На рисунке показана схема электрической цепи, состоящей из источника с электродвижущей силой $\mathcal{E}$, конденсатора ёмкостью $C$, катушки индуктивностью $L$, ключа $K$ и металлического диска радиусом $R$. Диск может вращаться вокруг своей оси без трения. Диск расположен в однородном магнитном поле с индукцией $\vec{B}$, направленном вдоль его оси так, как показано на рисунке. Практически вся масса $m$ диска сосредоточена в его тонком ободе. Источник соединён с диском в его центре $O$, а катушка индуктивности соединена с диском с помощью неподвижного скользящего контакта $A$. Омическим сопротивлением контура, по которому течёт ток, и наличием у него индуктивности (дополнительно к $L$) можно пренебречь. Изначально ключ $K$ разомкнут, диск неподвижен, ток в катушке отсутствует, а конденсатор не заряжен. Ключ $K$ замыкают.
Определите максимальную угловую скорость диска $\omega_{max}$ после замыкания ключа, а также время $\tau$ после замыкания ключа, через которое угловая скорость диска впервые достигает значения $\omega_{max}$.
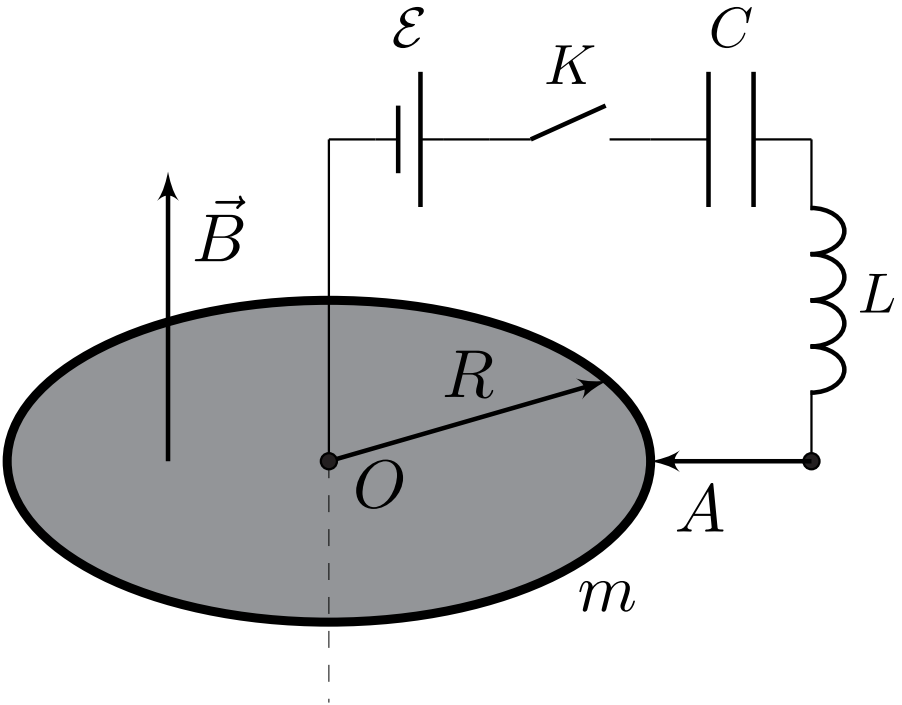
Решение: Пусть диск вращается с угловой скоростью $\omega$ в направлении против часовой стрелки. У носителей зарядов, находящихся на расстоянии $r$ от оси диска, появляется коллективная скорость $\omega r$, перпендикулярная оси диска, и, соответственно, появляется одинаковая (не зануляющаяся при суммировании по всем носителям) составляющая сила Лоренца, которая вызовет перераспределение носителей по радиусу до стационарного состояния, в котором разность потенциалов в точках, находящихся на расстояниях $r$ и $r+dr$ от оси диска равна $d\varphi=\omega Brdr$.Таким образом, присутствие магнитного поля вызовет появление во вращающемся диске ЭДС индукции, равной:$$\mathcal{E}_\text{инд}=\omega B\int\limits_{0}^Rrdr=\cfrac{\omega BR^2}{2}{~}(1){,}$$по знаку противоположной ЭДС источника.Запишем второй закон Кирхгофа для контура электрической цепи: $$\mathcal{E}+\mathcal{E}_\text{инд}=\mathcal{E}-\cfrac{\omega BR^2}{2}=L\ddot{q}+\cfrac{q}{C}{~}(2){,}$$ где $q$ - заряд конденсатора. Далее запишем закон изменения энергии в электрической цепи, учитывая, что магнитное поле не совершает работы: $$A_\text{ист}=\mathcal{E}\cdot{\Delta{q}}=\Delta{W}_C+\Delta{W}_L+\Delta{E}_k{,}$$ где $W_C$ и $W_L$ — энергия конденсатора и катушки индуктивности соответственно, а $E_k$ - кинетическая энергия вращения обода. Приведём выражения для них: $$W_C=\cfrac{q^2}{2C}\qquad W_L=\cfrac{L\dot{q}^2}{2}\qquad E_k=\cfrac{mR^2\omega^2}{2}{.}$$ Дифференцируя по времени закон сохранения энергии, получим: $$\mathcal{E}\dot{q}=\cfrac{q\dot{q}}{C}+L\dot{q}\ddot{q}+mR^2\omega\dot{\omega}{~}(3)$$ Умножая уравнение $(2)$ на $\dot{q}$ и вычетая из него уравнение $(3)$, получим следующее соотношение между $\dot{\omega}$ и $\dot{q}$: $$\cfrac{BR^2\dot{q}}{2}=mR^2\dot{\omega}\Rightarrow{\omega=\cfrac{qB}{2m}}{~}(4) $$ В последнем переходе мы воспользовались начальными условиями: $$\omega(0)=0\qquad q(0)=0$$. Примечание: Связь $\omega$ и $q$ может быть получена из уравнения динамики вращательного движения диска относительно точки $O$. Действительно: $$\cfrac{d\vec{L}_O}{dt}=mR^2\cdot\cfrac{d\vec{\omega}}{dt}=\vec{M}_O$$ Определим момент силы Ампера, действующей на возникающий в диске электрический ток: $$d\vec{M}_O=dI\bigl[\vec{r}\times\bigl[d\vec{r}\times\vec{B}\bigr]\bigr]=-dI\cdot rdr\vec{B}$$ где $r$ - расстояние до точки $O$. Поскольку через круг любого радиуса с центром в точке $O$ протекает ток силой $I$ – для момента $\vec{M}_O$ получим: $$\vec{M}_O=I\vec{B}\int\limits_{R}^{0}rdr=\cfrac{IR^2\vec{B}}{2}=\cfrac{R^2\vec{B}}{2}\cdot\cfrac{dq}{dt}$$ Таким образом: $$mR^2\cdot\cfrac{d\vec{\omega}}{dt}=\cfrac{R^2\vec{B}}{2}\cdot\cfrac{dq}{dt}\Rightarrow \vec{\omega}=\cfrac{q\vec{B}}{2m}$$ Таким образом, возможны три комбинации двух физических законов, приводящие к решению задачи:  Для определения максимальной угловой скорости заметим, что она достигается в момент, когда сила тока в цепи оказывается равной нулю. Тогда из закона изменения энергии имеем:$$\mathcal{E}q=\cfrac{q^2}{2C}+\cfrac{mR^2\omega^2_{max}}{2}\Rightarrow \cfrac{2m\omega_{max}\mathcal{E}}{B}=\cfrac{\omega^2_{max}}{2}\left(\cfrac{4m^2}{B^2C}+mR^2\right){,}$$откуда: Комбинируя уравнения $(2)$ и $(4)$, получим:$$\mathcal{E}=\ddot{\omega}\cdot\cfrac{2mL}{B}+\omega\cdot\left(\cfrac{BR^2}{2}+\cfrac{2m}{BC}\right){~}(5)$$Вводя переменную $\omega'=\omega-2BC\mathcal{E}/(4m+B^2R^2C)$, получим уравнение гармонических колебаний:$$\ddot{\omega}'=-\omega'\left(\cfrac{1}{LC}+\cfrac{B^2R^2}{4mL}\right)=-\Omega^2_0\omega'{~}\Biggl[\Omega_0=\sqrt{\cfrac{1}{LC}+\cfrac{B^2R^2}{4mL}}\Biggr]\Rightarrow{\omega'(t)=A\cos(\Omega_0t+\varphi_0)}$$Определим $A$ и $\varphi_0$ из начальных условий:$$\begin{cases}\omega(0)=\cfrac{2BC\mathcal{E}}{4m+B^2R^2C}+A\cos\varphi_0=0\\\dot{\omega}(0)=-\Omega_0A\sin\varphi_0=0\end{cases}\Rightarrow{\varphi_0=\pi{;}{~}A=\cfrac{2BC\mathcal{E}}{4m+B^2R^2C}}$$Окончательно для $\omega(t)$ имеем:$$\omega(t)=\cfrac{2BC\mathcal{E}}{4m+B^2R^2C}\left(1-\cos\left(\sqrt{\cfrac{1}{LC}+\cfrac{B^2R^2}{4mL}}{~}t\right)\right){~}(6)$$Угловая скорость впервые достигается значения $\omega_{max}$, когда $\cos\Omega_0\tau=-1$, т.е при $\omega_0\tau=\pi$. Тогда для $\tau$ находим:
Ответ: $$\omega_{max}=\cfrac{4BC\mathcal{E}}{4m+B^2R^2C}$$  Комбинируя уравнения $(2)$ и $(4)$, получим:$$\mathcal{E}=\ddot{\omega}\cdot\cfrac{2mL}{B}+\omega\cdot\left(\cfrac{BR^2}{2}+\cfrac{2m}{BC}\right){~}(5)$$Вводя переменную $\omega'=\omega-2BC\mathcal{E}/(4m+B^2R^2C)$, получим уравнение гармонических колебаний:$$\ddot{\omega}'=-\omega'\left(\cfrac{1}{LC}+\cfrac{B^2R^2}{4mL}\right)=-\Omega^2_0\omega'{~}\Biggl[\Omega_0=\sqrt{\cfrac{1}{LC}+\cfrac{B^2R^2}{4mL}}\Biggr]\Rightarrow{\omega'(t)=A\cos(\Omega_0t+\varphi_0)}$$Определим $A$ и $\varphi_0$ из начальных условий:$$\begin{cases}\omega(0)=\cfrac{2BC\mathcal{E}}{4m+B^2R^2C}+A\cos\varphi_0=0\\\dot{\omega}(0)=-\Omega_0A\sin\varphi_0=0\end{cases}\Rightarrow{\varphi_0=\pi{;}{~}A=\cfrac{2BC\mathcal{E}}{4m+B^2R^2C}}$$Окончательно для $\omega(t)$ имеем:$$\omega(t)=\cfrac{2BC\mathcal{E}}{4m+B^2R^2C}\left(1-\cos\left(\sqrt{\cfrac{1}{LC}+\cfrac{B^2R^2}{4mL}}{~}t\right)\right){~}(6)$$Угловая скорость впервые достигается значения $\omega_{max}$, когда $\cos\Omega_0\tau=-1$, т.е при $\omega_0\tau=\pi$. Тогда для $\tau$ находим:
Ответ: $$\tau=\cfrac{\pi}{\sqrt{\cfrac{1}{LC}+\cfrac{B^2R^2}{4mL}}}$$
Темы:
T, Электромагнетизм, Всероссийские, Электромагнитная индукция, Вращение твердого тела